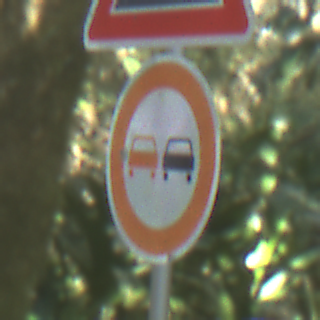
Verkehrszeichen: Ueberholverbot
Zusatzzeichen oben: Gefaelle10
Umgebung: Outdoor, Nature
Tageszeit: Midday
Wetter: Clear
Licht: Natural
Jahreszeit: NotSpecified
Kontrast: LowContrast